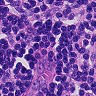
Metastatic tissue present: no